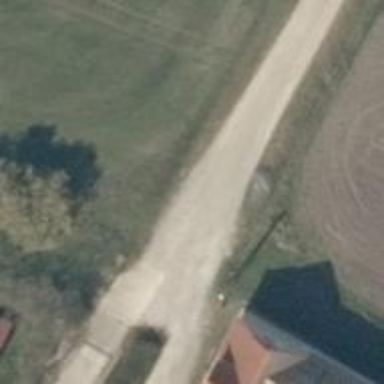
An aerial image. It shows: Well-maintained track road of grade 1.